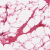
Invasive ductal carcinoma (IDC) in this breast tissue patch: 0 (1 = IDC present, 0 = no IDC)